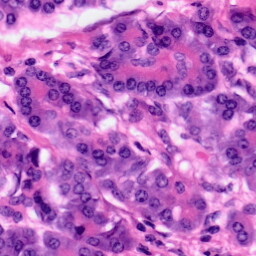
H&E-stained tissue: Pancreatic